Field crop: maize
Growth stage: 2
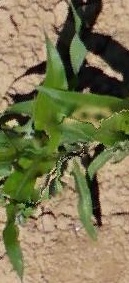
Species: maize